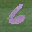
Label: 6